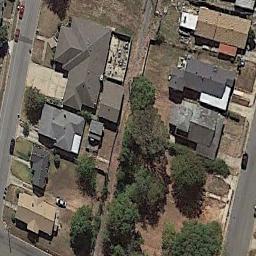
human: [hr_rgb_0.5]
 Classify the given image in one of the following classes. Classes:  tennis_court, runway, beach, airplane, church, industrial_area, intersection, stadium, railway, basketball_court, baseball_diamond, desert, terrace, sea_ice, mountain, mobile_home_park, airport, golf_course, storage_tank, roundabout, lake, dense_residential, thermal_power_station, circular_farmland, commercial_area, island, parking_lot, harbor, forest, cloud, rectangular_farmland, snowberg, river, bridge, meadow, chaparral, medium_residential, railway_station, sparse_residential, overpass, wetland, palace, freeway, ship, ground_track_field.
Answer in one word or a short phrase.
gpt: medium_residential